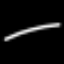
Label: line